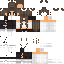
A female human skin with medium skin, wearing brown long hair dressed in a blue hoodie and black pants, featuring a closed mouth.